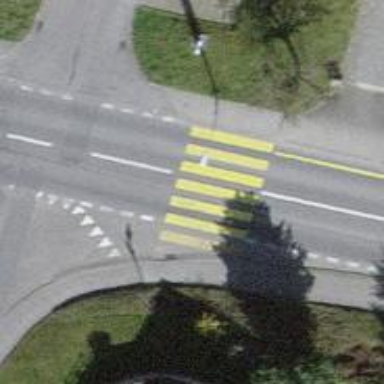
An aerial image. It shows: Zebra crossing on footway.